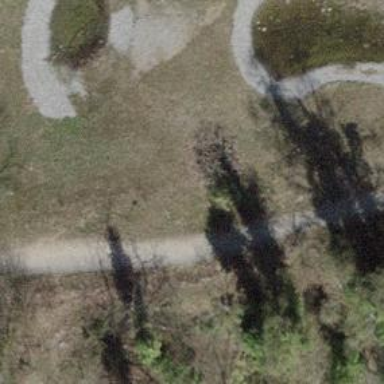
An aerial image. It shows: Compacted path road.